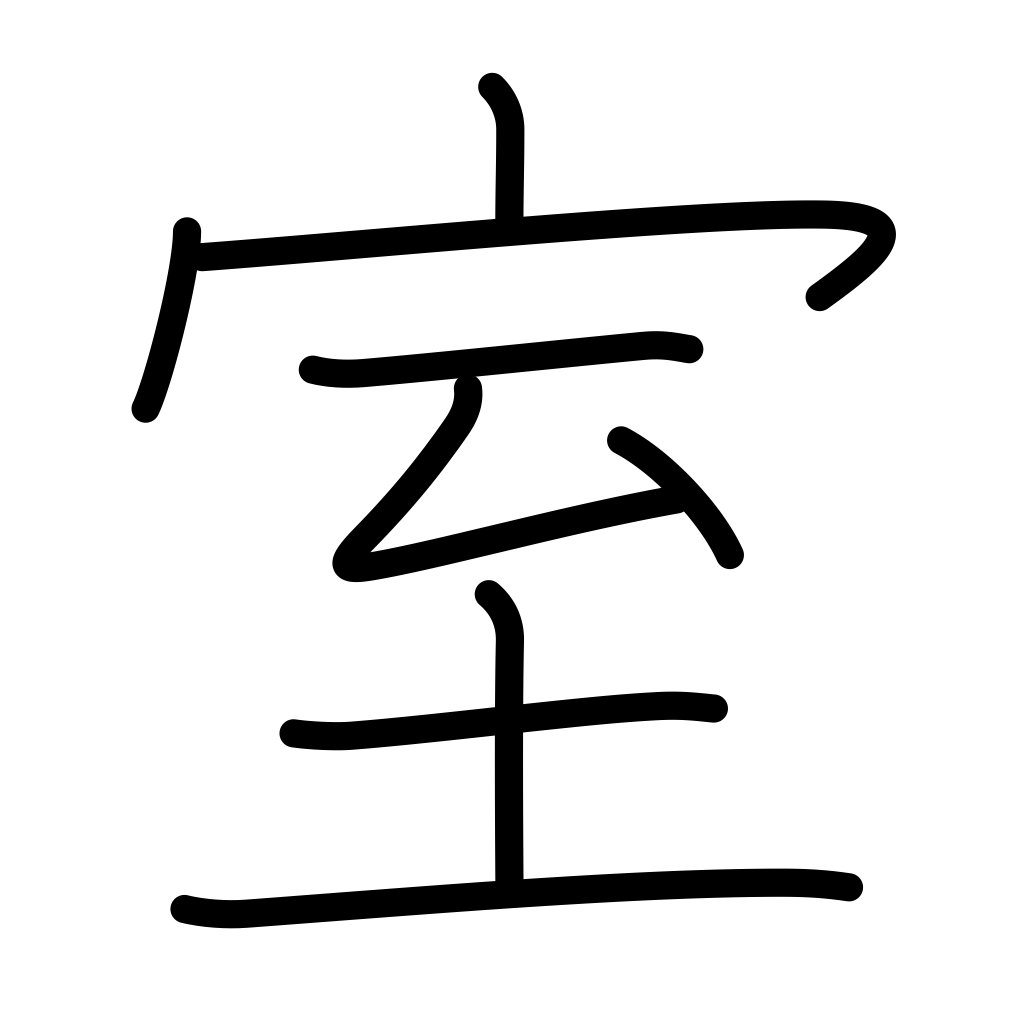
Meaning: room, apartment, chamber, greenhouse, cellar